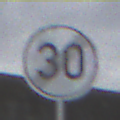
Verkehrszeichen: EndeGeschwindigkeit30
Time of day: Midday
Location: Outdoor (Suburban)
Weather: Overcast
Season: NotSpecified
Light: Natural